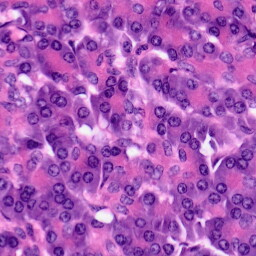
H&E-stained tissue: Pancreatic